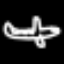
Label: airplane